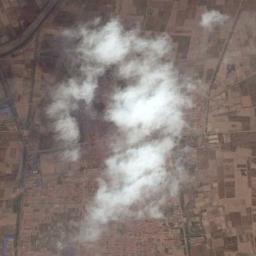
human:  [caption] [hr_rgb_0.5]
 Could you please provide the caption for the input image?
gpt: The white cloud is above bare farmland .

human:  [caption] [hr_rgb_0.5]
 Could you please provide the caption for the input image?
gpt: A thin cloud floats on the azure sea .

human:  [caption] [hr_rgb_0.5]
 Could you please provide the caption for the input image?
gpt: Sparse white clouds on a tan field .

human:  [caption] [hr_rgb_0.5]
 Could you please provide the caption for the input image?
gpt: The cumulus clouds are located above the khaki farmland and some buildings are next to the farmland .

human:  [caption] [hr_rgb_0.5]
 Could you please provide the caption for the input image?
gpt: There are some gauzy clouds over many brown farmlands .